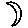
Label: moon